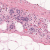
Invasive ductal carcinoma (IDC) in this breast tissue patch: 0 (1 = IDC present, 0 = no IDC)